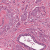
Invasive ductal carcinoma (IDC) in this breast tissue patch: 1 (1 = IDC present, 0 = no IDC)